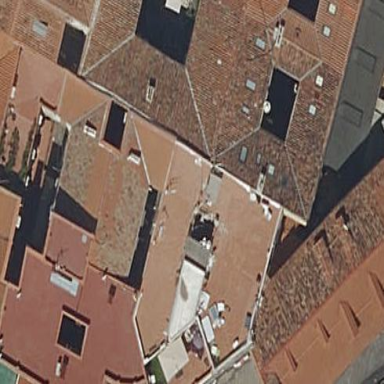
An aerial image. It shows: Brown building with brown roof.